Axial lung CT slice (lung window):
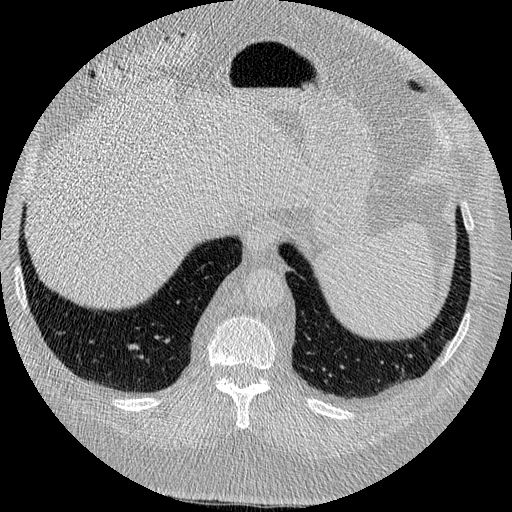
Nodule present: no